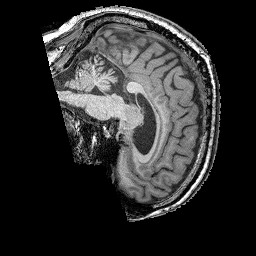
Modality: T1w
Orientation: sagittal
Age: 41
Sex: male
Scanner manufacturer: siemens
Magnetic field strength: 3 T
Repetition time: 2.25 s
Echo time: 0.00411 s